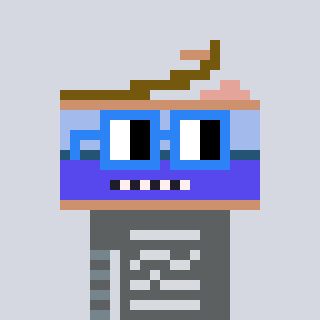
a pixel art character with square blue glasses, a canned ham-shaped head and a gold-colored body on a cool background